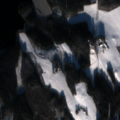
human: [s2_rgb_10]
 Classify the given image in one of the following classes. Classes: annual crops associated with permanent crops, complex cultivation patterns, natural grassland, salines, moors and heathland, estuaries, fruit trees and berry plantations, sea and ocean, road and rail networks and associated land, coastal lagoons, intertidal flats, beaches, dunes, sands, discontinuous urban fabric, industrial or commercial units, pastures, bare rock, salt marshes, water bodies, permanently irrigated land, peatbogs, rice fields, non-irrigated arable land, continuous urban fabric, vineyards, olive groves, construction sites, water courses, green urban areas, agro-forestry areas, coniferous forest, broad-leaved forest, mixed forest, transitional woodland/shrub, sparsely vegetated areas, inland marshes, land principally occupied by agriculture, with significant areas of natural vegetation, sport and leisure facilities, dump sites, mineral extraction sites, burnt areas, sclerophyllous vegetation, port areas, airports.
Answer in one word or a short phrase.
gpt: non-irrigated arable land, coniferous forest, mixed forest, transitional woodland/shrub, water bodies